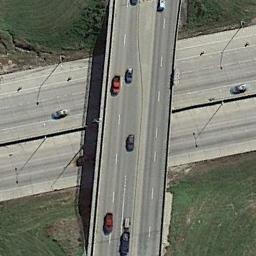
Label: overpass